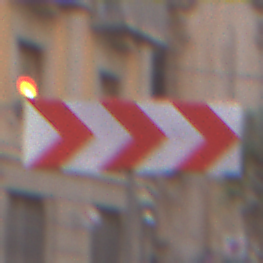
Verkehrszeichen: RichtungstafelnInKurvenGrossLinks
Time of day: MorningAfternoon
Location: Outdoor (Urban)
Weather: PartlyCloudy
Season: NotSpecified
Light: Natural